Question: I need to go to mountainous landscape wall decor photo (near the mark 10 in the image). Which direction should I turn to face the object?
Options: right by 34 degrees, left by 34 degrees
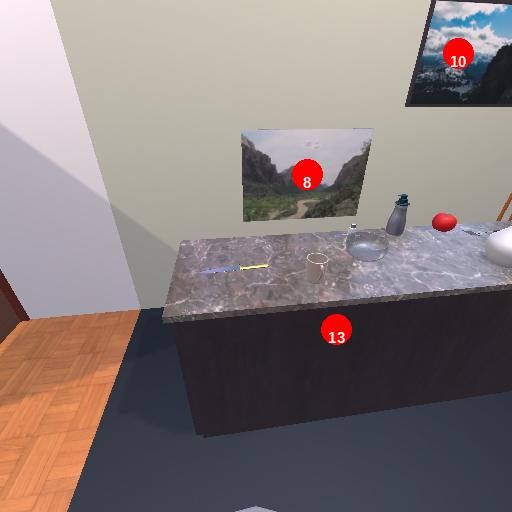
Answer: right by 34 degrees